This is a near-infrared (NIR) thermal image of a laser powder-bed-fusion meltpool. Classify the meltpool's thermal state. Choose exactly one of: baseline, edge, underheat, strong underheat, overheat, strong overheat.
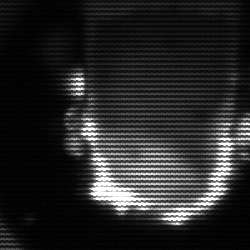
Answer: baseline